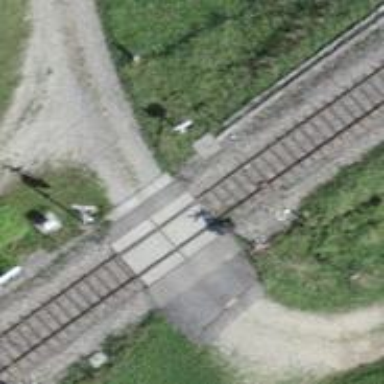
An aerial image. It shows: Railway level crossing.